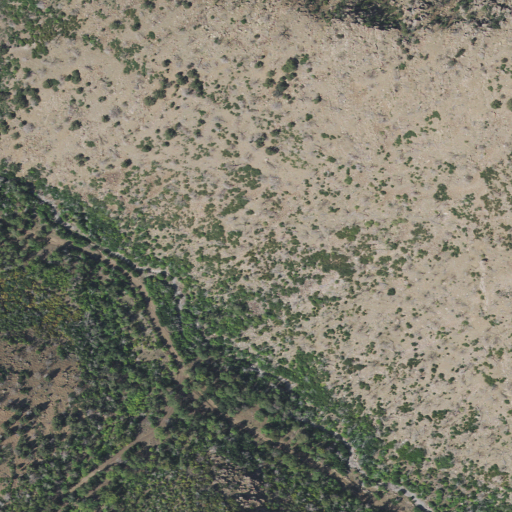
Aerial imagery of valley in Utah named Quaking Asp Hollow containing shrub, evergreen forest, open development, deciduous forest, grassland, and low intensity development